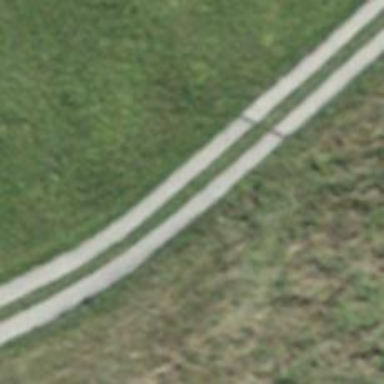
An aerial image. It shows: Service road with concrete lanes.